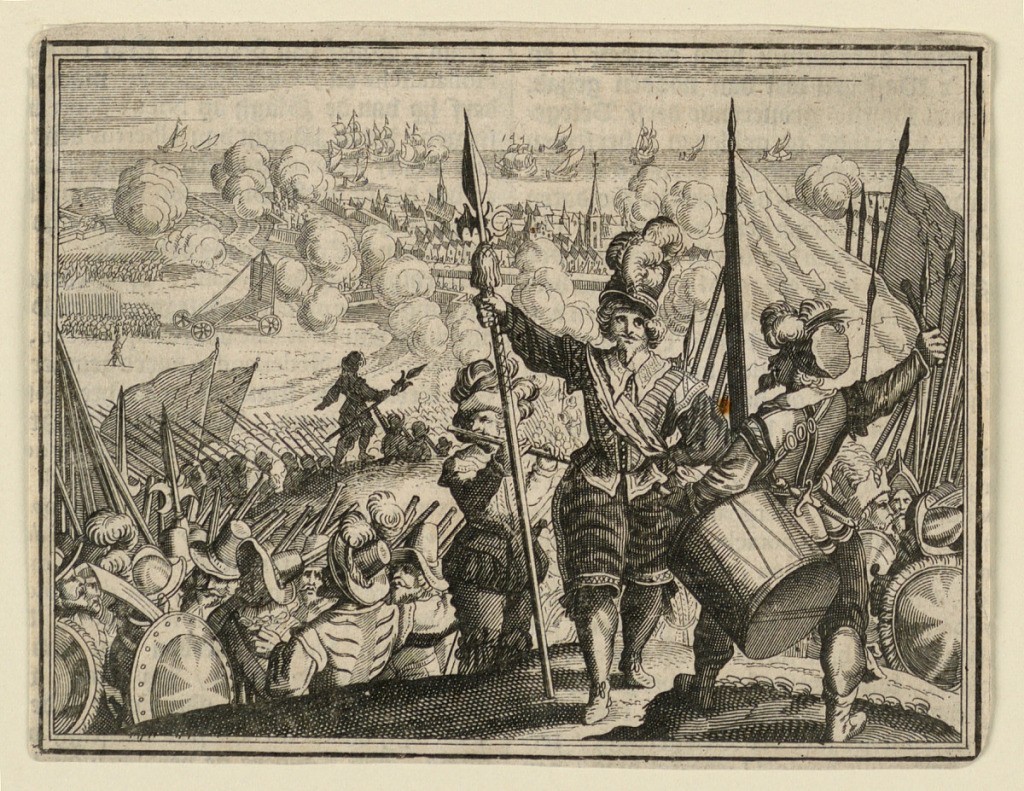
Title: Warfare Illustration
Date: ca. 1630-1660
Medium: Engraving on paper
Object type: Print
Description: Illustration for a book.  Fife and drum leading troops to or from battle. In the distance, troops besige a fortified town on the coast.